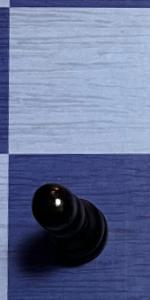
Label: Pawn_Black